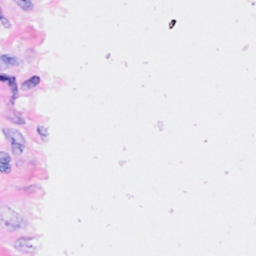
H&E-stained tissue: Breast